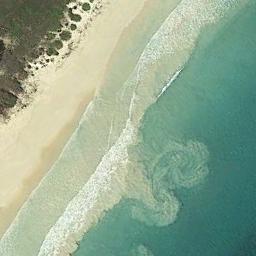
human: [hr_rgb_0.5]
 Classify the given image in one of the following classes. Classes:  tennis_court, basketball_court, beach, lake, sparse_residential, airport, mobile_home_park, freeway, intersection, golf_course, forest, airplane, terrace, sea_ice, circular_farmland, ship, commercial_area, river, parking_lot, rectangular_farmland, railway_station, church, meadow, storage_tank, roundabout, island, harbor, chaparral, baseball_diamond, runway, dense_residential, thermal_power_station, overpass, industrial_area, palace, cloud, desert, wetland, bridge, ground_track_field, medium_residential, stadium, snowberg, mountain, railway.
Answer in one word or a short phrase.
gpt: beach